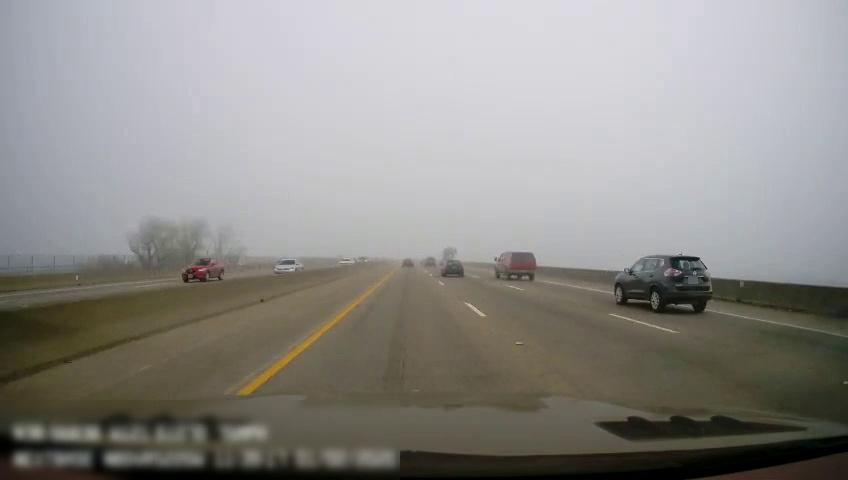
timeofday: Day
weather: Cloudy
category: Drivable Space
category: Drivable Space
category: Vehicles | SUV
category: Vehicles | Car
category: Vehicles | Car
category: Vehicles | SUV
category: Vehicles | Other LV
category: Vehicles | Truck
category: Vehicles | SUV
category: Vehicles | Car
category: Vehicles | Car
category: Lanes | Current Lane
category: Lanes | Current Lane
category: Lanes | Alternate Lane
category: Lanes | Alternate Lane
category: Lanes | Alternate Lane
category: Lanes | Opposite Lane
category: Lanes | Opposite Lane